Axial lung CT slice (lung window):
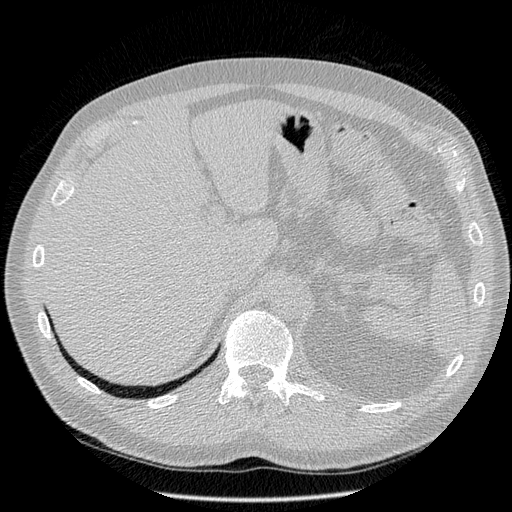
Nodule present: no